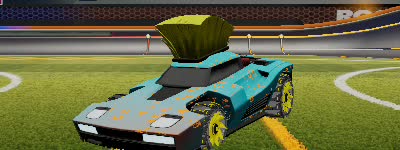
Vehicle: breakout